Question: This is my first time trying out SQL and PHP. I am trying to create a Login page using HTML, CSS, JavaScript, MySQL and PHP.
'''
<form method="POST" action="project-phpfile.php">
UserID <br>
<input type="text" name="user" size="40"><br>
Password <br>
<input type="password" name="pass" size="40"><br>
<input id="button" type="submit" name="login" value="login">
</form>
'''
PHP file:
'''
<?php
$con=mysql_connect("localhost","root","kms010625") or die("Failed to connect to MySQL: " . mysql_error());
$db=mysql_select_db(project-database,$con) or die("Failed to connect to MySQL: " . mysql_error());
function SignIn()
{
session_start();
if(!empty($_POST['user']))
{
$query = mysql_query("SELECT * FROM UserName where userName = '$_POST[user]' AND pass = '$_POST[pass]'") or die(mysql_error());
$row = mysql_fetch_array($query) or die(mysql_error());
if(!empty($row['userName']) AND !empty($row['pass']))
{
$_SESSION['userName'] = $row['pass'];
echo "SUCCESSFULLY LOGIN TO USER PROFILE PAGE...";
}
else
{
echo "SORRY... YOU ENTERD WRONG ID AND PASSWORD... PLEASE RETRY...";
}
}
}
if(isset($_POST['submit']))
{
SignIn();
}
?>
'''
The problem is, when I click on the Login button, just the PHP code comes out, and nothing else.

Please help. Thank you.
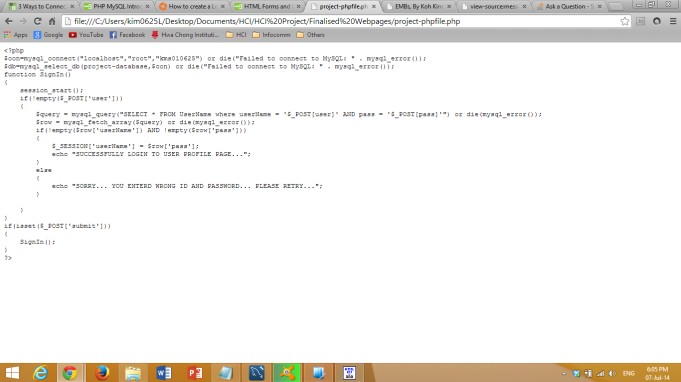
Answer: '''
Try these steps:
1:- Download xampp URL: https://www.apachefriends.org/download.html
2:- Install xampp in your system.
3:- Create new directory in xammp/htdocs/webpages
4:- Create new file in xammp/htdocs/webpages/project-phpfile.php
5:- Open local server URL: http://localhost/webpages/project-phpfile.php
'''